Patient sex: M
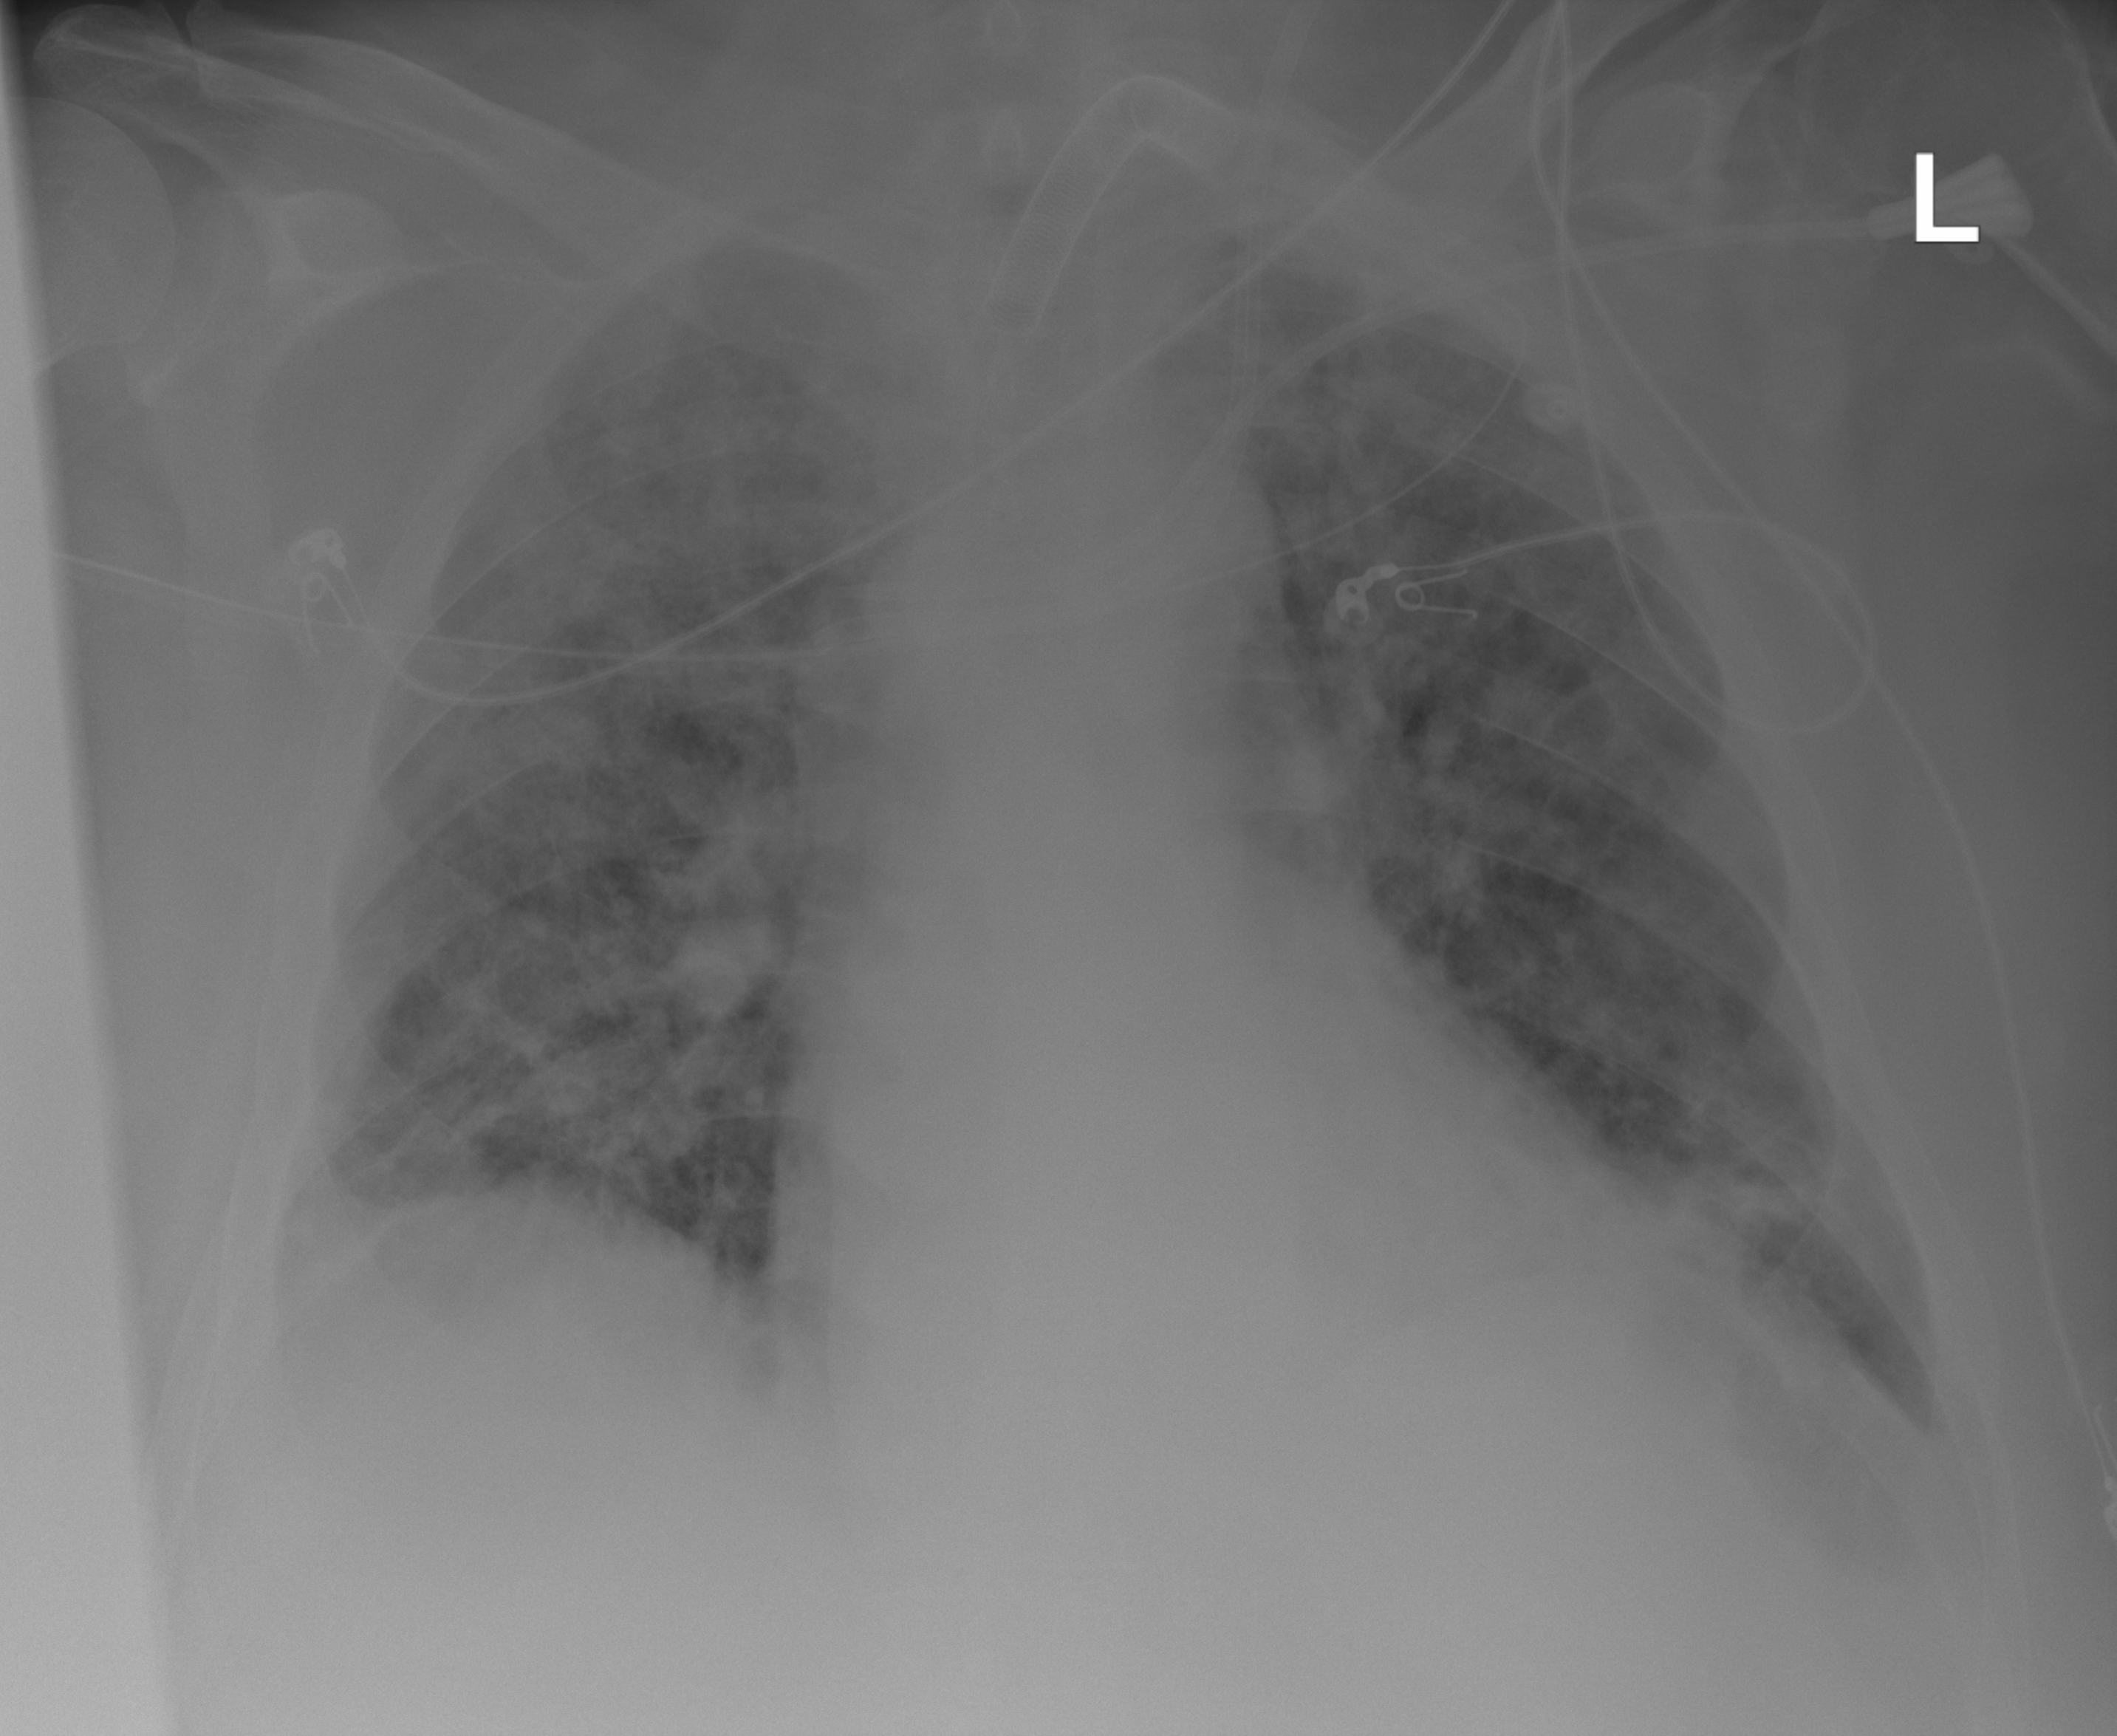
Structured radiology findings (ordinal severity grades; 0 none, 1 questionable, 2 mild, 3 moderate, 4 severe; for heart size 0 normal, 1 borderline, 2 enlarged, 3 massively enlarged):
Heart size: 2
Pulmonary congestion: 0
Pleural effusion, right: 0
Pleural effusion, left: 0
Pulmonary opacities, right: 3
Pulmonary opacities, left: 3
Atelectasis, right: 2
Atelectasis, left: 2